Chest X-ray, PA view. Patient: 57 years old, sex F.
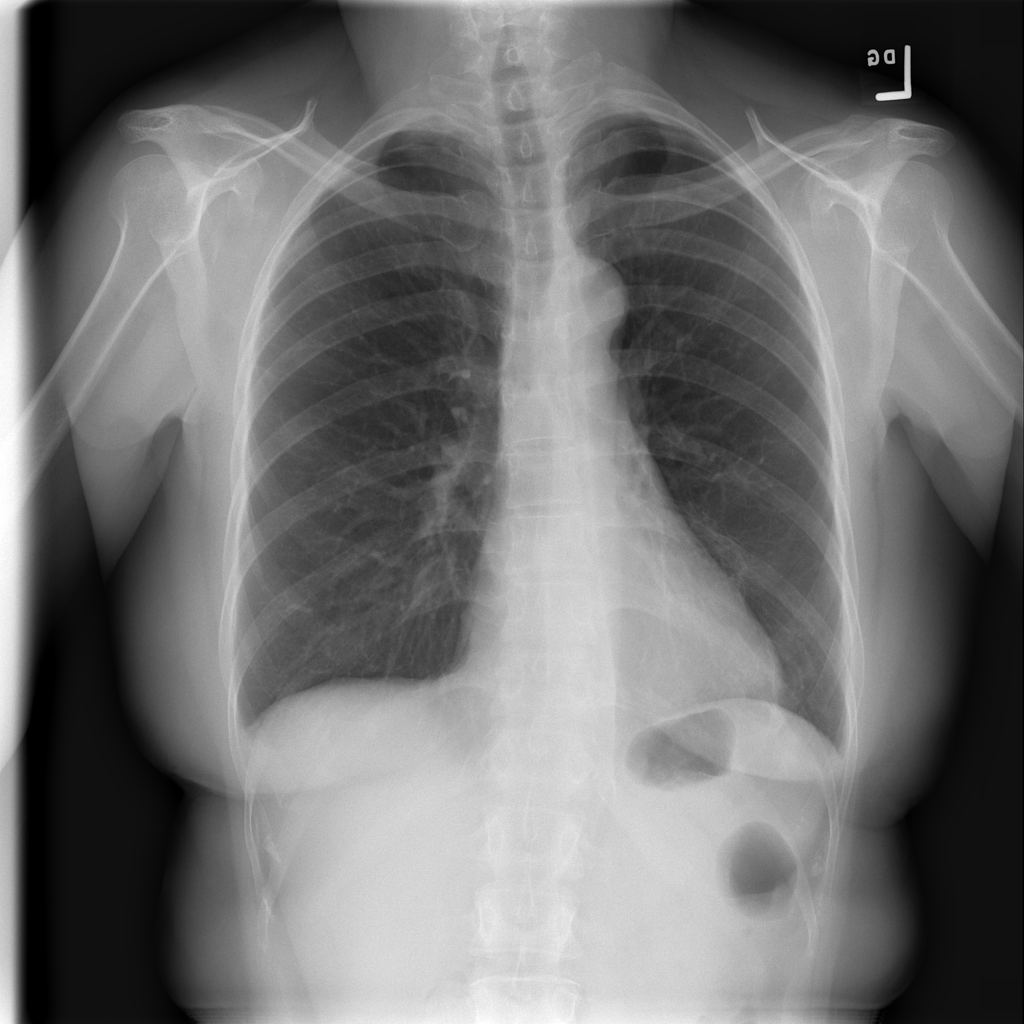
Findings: No Finding